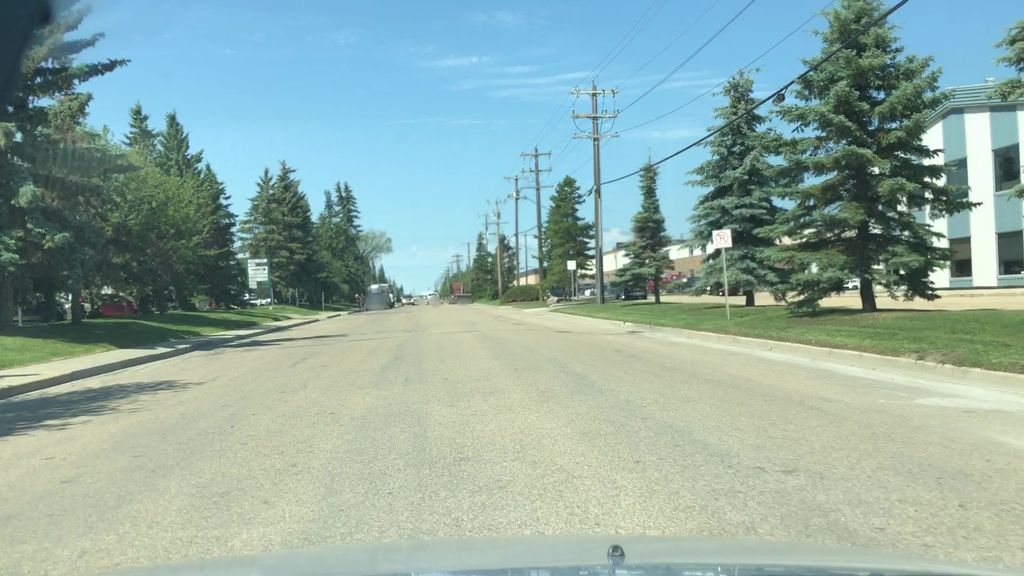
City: edmonton